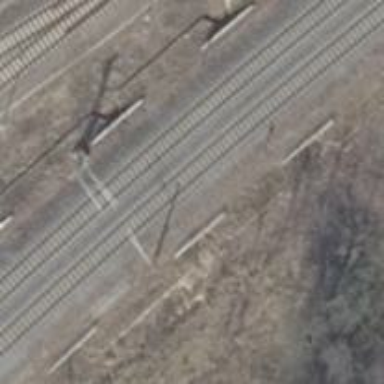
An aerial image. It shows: Milestone along the railway with catenary mast.